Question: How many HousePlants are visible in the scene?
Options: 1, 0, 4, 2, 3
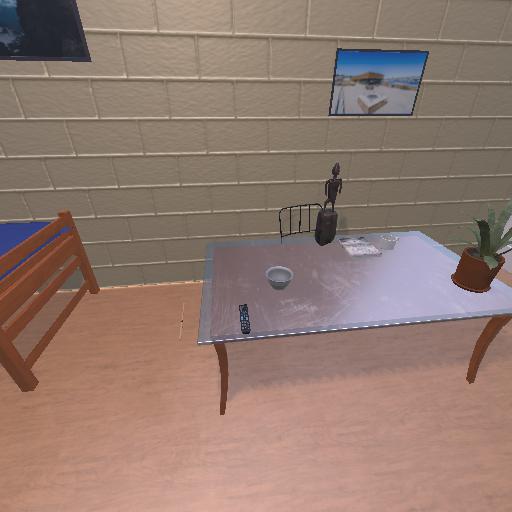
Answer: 1